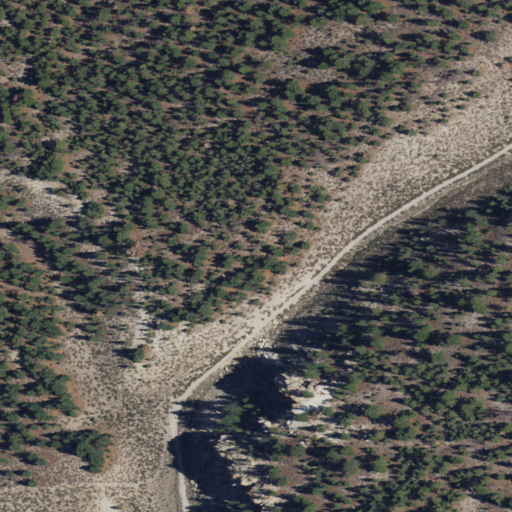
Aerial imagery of valley in California named Little Antelope Valley containing shrub and evergreen forest